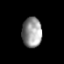
Tissue: prostate
Cell type: T cells
Senescence score: 0.7153
Nuclear area (px): 585
Mean DAPI intensity: 146.971